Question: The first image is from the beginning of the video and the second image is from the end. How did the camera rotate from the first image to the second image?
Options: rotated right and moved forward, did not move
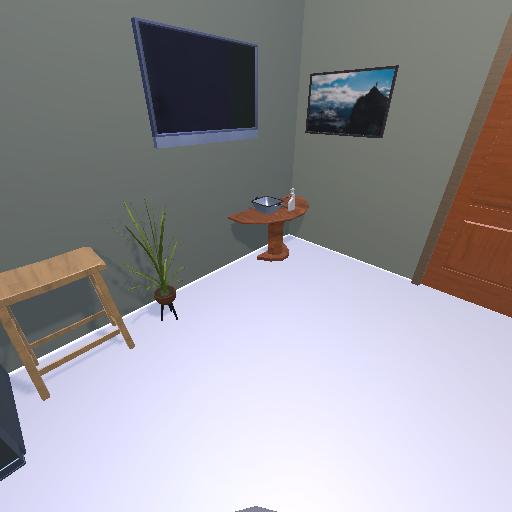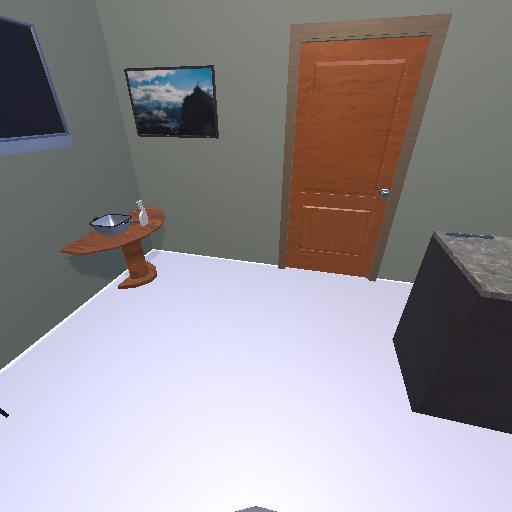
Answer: rotated right and moved forward